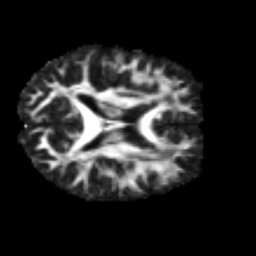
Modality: FA
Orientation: axial
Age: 23
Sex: male
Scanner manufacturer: siemens
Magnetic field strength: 3 T
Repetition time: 2.3 s
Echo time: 0.085 s